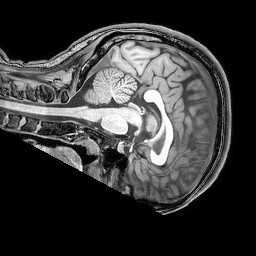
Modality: T1w
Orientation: sagittal
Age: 20
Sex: male